Question: I'm trying to make a maze app. Only I notice a problem.
The whole maze is designed in XML using only dp as dimensions, but it still looks way off on certain phones. What am I doing wrong?

'''
<?xml version="1.0" encoding="utf-8"?>
<RelativeLayout
xmlns:android="http://schemas.android.com/apk/res/android"
xmlns:tools="http://schemas.android.com/tools"
android:layout_width="match_parent"
android:layout_height="match_parent"
android:paddingBottom="@dimen/activity_vertical_margin"
android:paddingLeft="@dimen/activity_horizontal_margin"
android:paddingRight="@dimen/activity_horizontal_margin"
android:paddingTop="@dimen/activity_vertical_margin"
tools:context="xander.woutzijnemptyactivity.MainActivity"
>
<!-- Power ups -->
<ImageView
android:layout_width="@dimen/ball_dimension"
android:layout_height="@dimen/ball_dimension"
android:adjustViewBounds="true"
android:scaleType="fitCenter"
android:id="@+id/power_up_0"
android:src="@drawable/power_up_pink"
android:layout_marginTop="60dp"
android:layout_marginLeft="200dp" />
<ImageView
android:layout_width="@dimen/ball_dimension"
android:layout_height="@dimen/ball_dimension"
android:adjustViewBounds="true"
android:scaleType="fitCenter"
android:id="@+id/power_up_1"
android:src="@drawable/power_up_red"
android:layout_marginTop="200dp"
android:layout_marginLeft="100dp" />
<ImageView
android:layout_width="@dimen/ball_dimension"
android:layout_height="@dimen/ball_dimension"
android:adjustViewBounds="true"
android:scaleType="fitCenter"
android:id="@+id/power_up_2"
android:src="@drawable/power_up_blue"
android:layout_marginTop="150dp"
android:layout_marginLeft="200dp" />
<!-- Ball -->
<ImageView
android:layout_width="@dimen/ball_dimension"
android:layout_height="@dimen/ball_dimension"
android:adjustViewBounds="true"
android:scaleType="fitCenter"
android:id="@+id/ball"
android:src="@drawable/ball_128"
android:layout_marginTop="30dp"
android:layout_marginLeft="100dp" />
<!-- Four border walls -->
<ImageView
android:layout_width="10dp"
android:layout_height="270dp"
android:adjustViewBounds="true"
android:scaleType="centerCrop"
android:id="@+id/wall0"
android:background="#000000"
android:alpha="1"
android:layout_marginTop="0dp"
android:layout_marginLeft="75dp" />
<ImageView
android:layout_width="10dp"
android:layout_height="270dp"
android:adjustViewBounds="true"
android:scaleType="centerCrop"
android:id="@+id/wall1"
android:background="#000000"
android:alpha="1"
android:layout_marginTop="0dp"
android:layout_marginLeft="566dp" />
<ImageView
android:layout_width="500dp"
android:layout_height="10dp"
android:adjustViewBounds="true"
android:scaleType="centerCrop"
android:id="@+id/wall2"
android:background="#000000"
android:alpha="1"
android:layout_marginTop="260dp"
android:layout_centerHorizontal="true" />
<ImageView
android:layout_width="500dp"
android:layout_height="10dp"
android:adjustViewBounds="true"
android:scaleType="centerCrop"
android:id="@+id/wall3"
android:background="#000000"
android:alpha="1"
android:layout_marginTop="0dp"
android:layout_centerHorizontal="true" />
<!-- Maze walls -->
<ImageView
android:layout_width="@dimen/wall_width"
android:layout_height="200dp"
android:adjustViewBounds="true"
android:scaleType="centerCrop"
android:id="@+id/wall4"
android:background="#000000"
android:alpha="1"
android:layout_marginTop="10dp"
android:layout_marginLeft="120dp" />
<ImageView
android:layout_width="60dp"
android:layout_height="@dimen/wall_width"
android:adjustViewBounds="true"
android:scaleType="centerCrop"
android:id="@+id/wall5"
android:background="#000000"
android:alpha="1"
android:layout_marginTop="205dp"
android:layout_marginLeft="121dp" />
<ImageView
android:layout_width="150dp"
android:layout_height="@dimen/wall_width"
android:adjustViewBounds="true"
android:scaleType="centerCrop"
android:id="@+id/wall6"
android:background="#000000"
android:alpha="1"
android:layout_marginTop="205dp"
android:layout_marginLeft="225dp" />
<ImageView
android:layout_width="@dimen/wall_width"
android:layout_height="34dp"
android:adjustViewBounds="true"
android:scaleType="centerCrop"
android:id="@+id/wall7"
android:background="#000000"
android:alpha="1"
android:layout_marginTop="175dp"
android:layout_marginLeft="225dp" />
<ImageView
android:layout_width="40dp"
android:layout_height="@dimen/wall_width"
android:adjustViewBounds="true"
android:scaleType="centerCrop"
android:id="@+id/wall8"
android:background="#000000"
android:alpha="1"
android:layout_marginTop="175dp"
android:layout_marginLeft="189dp" />
<ImageView
android:layout_width="@dimen/wall_width"
android:layout_height="140dp"
android:adjustViewBounds="true"
android:scaleType="centerCrop"
android:id="@+id/wall9"
android:background="#000000"
android:alpha="1"
android:layout_marginTop="39dp"
android:layout_marginLeft="189dp" />
<TextView
android:layout_width="100dp"
android:layout_height="wrap_content"
android:layout_centerHorizontal="true"
android:text="time: "
android:id="@+id/timeText"
android:layout_marginTop="280dp"
android:textSize="20sp"
android:gravity="center" />
</RelativeLayout>
'''
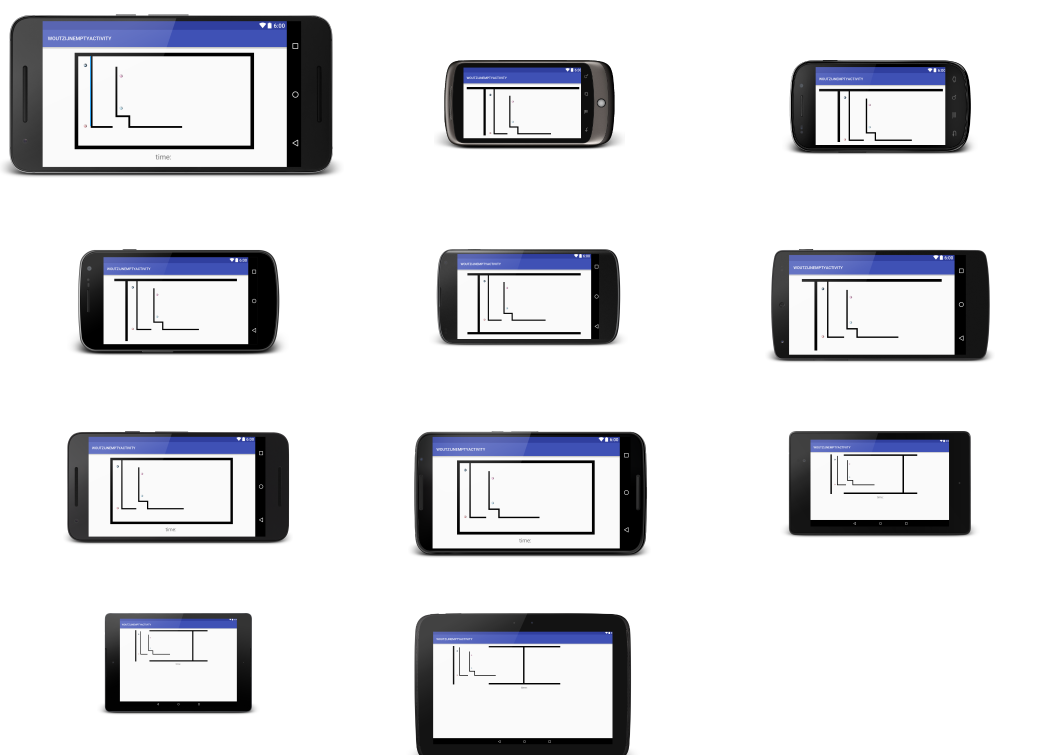
Answer: I wanted to let anyone searching for an answer to this problem know my solution.
I made my own unit system. A so called block, this was the screenwidth devided by 80 in my case. This gives you a unit to work with that scales for all resolution. With this solution something is always the same proportion in regards to your screen.